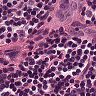
Metastatic tissue present: no